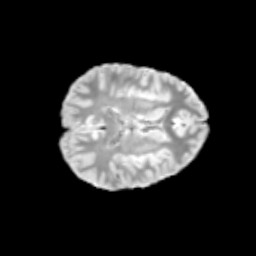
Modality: T2w
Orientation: axial
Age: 12
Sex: male
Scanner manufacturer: siemens
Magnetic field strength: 3 T
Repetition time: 3.8 s
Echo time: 0.07 s